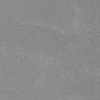
Atmospheric dust classification: dusty